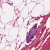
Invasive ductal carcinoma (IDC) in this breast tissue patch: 0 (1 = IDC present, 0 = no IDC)